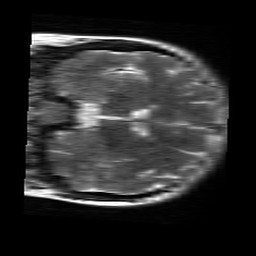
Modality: T2w
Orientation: coronal
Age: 22
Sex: female
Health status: healthy
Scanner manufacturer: siemens
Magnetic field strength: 3 T
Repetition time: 4.01 s
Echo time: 0.116 s